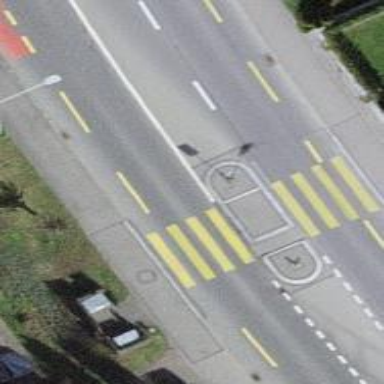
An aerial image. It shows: Zebra crossing with island in the middle. The markings on the crossing indicate it as zebra crossing.